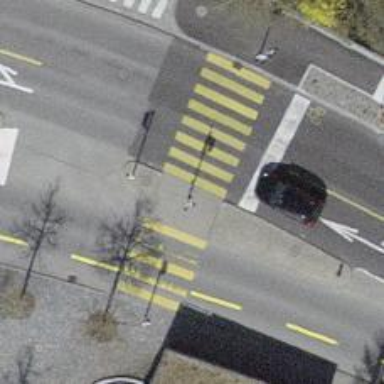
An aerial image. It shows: Marked asphalt footway with marked crossing. The crossing includes island.